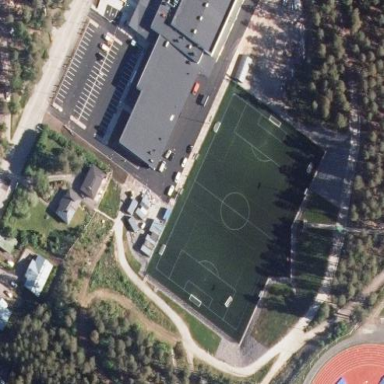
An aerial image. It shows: Artificial turf soccer pitch for leisure land.